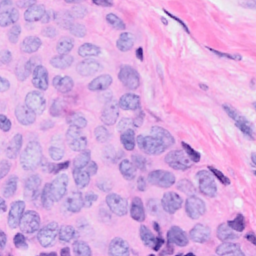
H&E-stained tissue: Breast